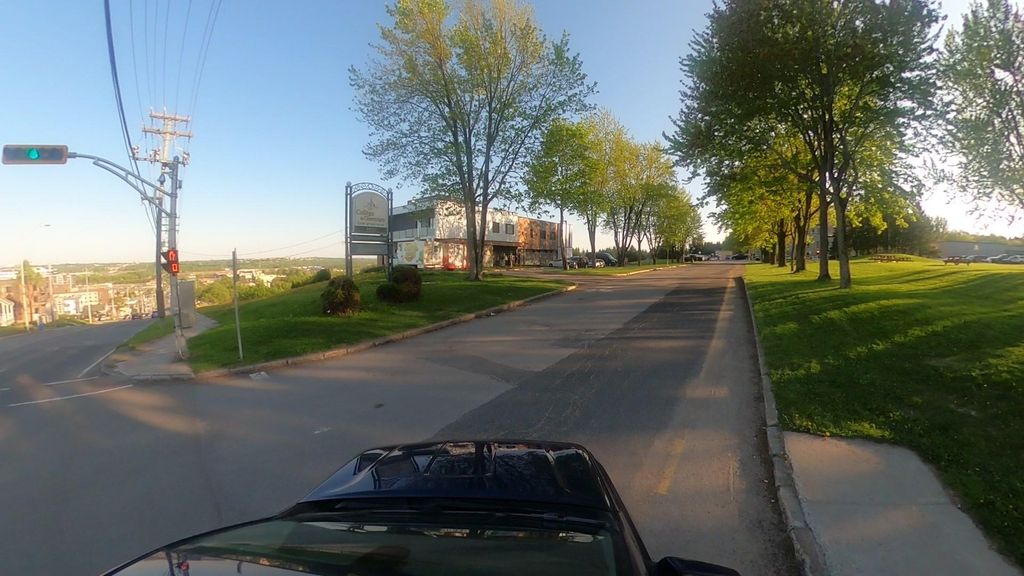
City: quebec_city